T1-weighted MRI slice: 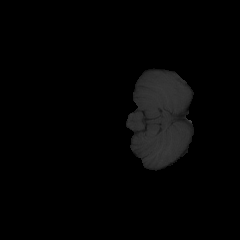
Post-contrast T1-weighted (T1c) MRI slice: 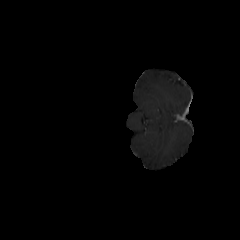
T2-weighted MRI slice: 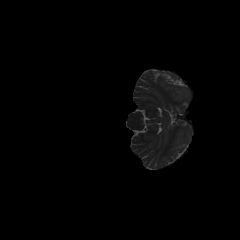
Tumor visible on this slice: no